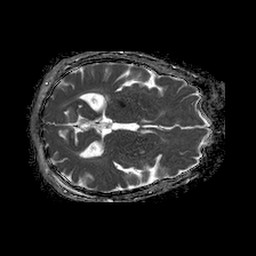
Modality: ADC
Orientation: axial
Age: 54
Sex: female
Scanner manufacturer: philips
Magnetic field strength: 1.5 T
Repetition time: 4.6 s
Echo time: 0.08631 s